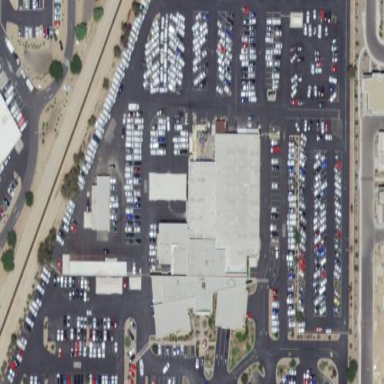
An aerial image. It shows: Car shop building.